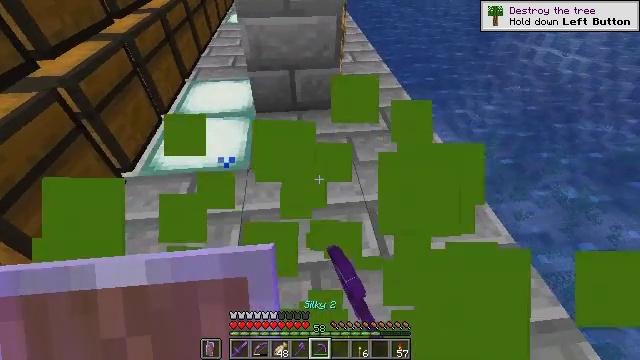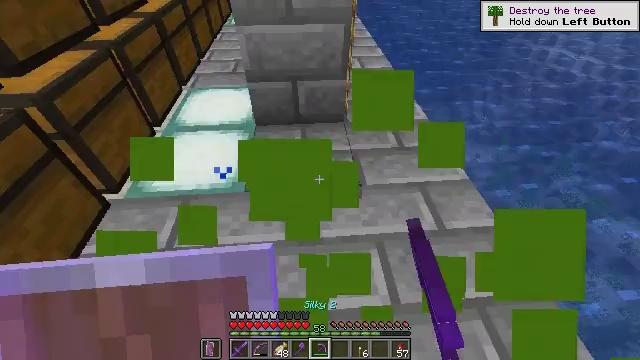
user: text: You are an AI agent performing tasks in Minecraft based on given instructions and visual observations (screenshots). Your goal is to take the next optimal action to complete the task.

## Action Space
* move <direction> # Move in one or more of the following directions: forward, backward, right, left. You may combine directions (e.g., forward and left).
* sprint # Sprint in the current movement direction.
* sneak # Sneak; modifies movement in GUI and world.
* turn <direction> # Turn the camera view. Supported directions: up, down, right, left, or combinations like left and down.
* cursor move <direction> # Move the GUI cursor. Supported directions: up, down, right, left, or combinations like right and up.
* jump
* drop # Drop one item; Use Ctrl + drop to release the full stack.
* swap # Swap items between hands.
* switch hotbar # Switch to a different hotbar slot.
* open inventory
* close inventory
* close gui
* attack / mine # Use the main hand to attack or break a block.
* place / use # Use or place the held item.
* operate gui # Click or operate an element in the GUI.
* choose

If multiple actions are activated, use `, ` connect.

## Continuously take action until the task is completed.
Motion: motion action
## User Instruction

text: Attack the lime shulker box to collect its contents.
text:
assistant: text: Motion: move forward, turn left
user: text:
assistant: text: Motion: no_op